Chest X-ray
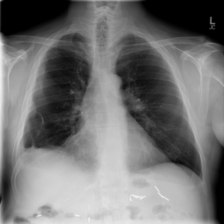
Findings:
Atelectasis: negative
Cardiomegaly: negative
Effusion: negative
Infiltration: negative
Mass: negative
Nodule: negative
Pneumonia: negative
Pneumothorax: negative
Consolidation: negative
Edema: negative
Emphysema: negative
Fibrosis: negative
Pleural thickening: negative
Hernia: negative